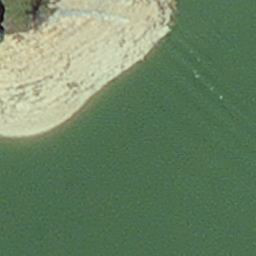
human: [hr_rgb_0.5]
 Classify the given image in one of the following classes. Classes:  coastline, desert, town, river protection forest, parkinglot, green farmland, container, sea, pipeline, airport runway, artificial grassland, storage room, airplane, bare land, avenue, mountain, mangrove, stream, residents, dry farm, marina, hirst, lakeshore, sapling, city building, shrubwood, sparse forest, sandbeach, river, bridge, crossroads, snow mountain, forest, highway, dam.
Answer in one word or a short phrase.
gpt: hirst